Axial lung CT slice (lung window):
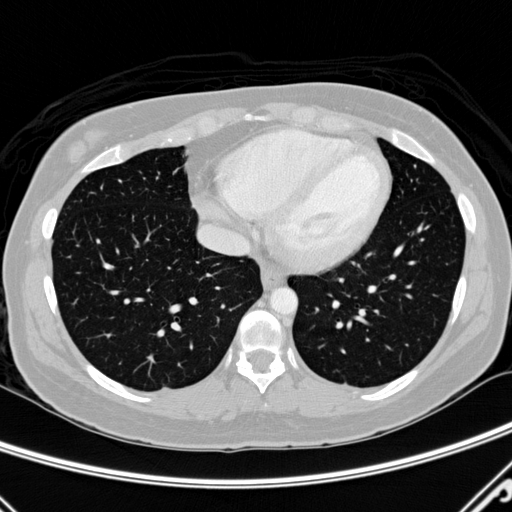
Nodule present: yes
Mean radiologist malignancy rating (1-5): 3